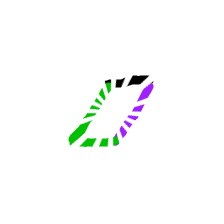
Shape: parallelogram